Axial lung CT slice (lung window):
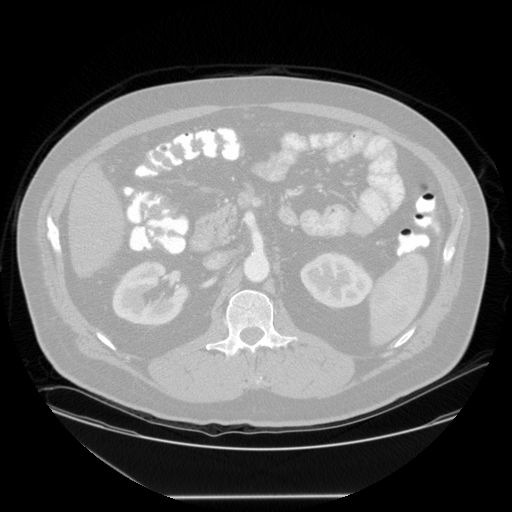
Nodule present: no